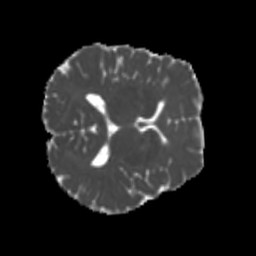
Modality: MD
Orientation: axial
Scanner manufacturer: siemens
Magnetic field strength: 3 T
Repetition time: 4 s
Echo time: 0.0594 s